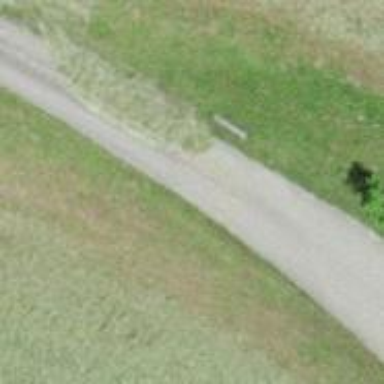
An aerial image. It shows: Unclassified road with paved surface.